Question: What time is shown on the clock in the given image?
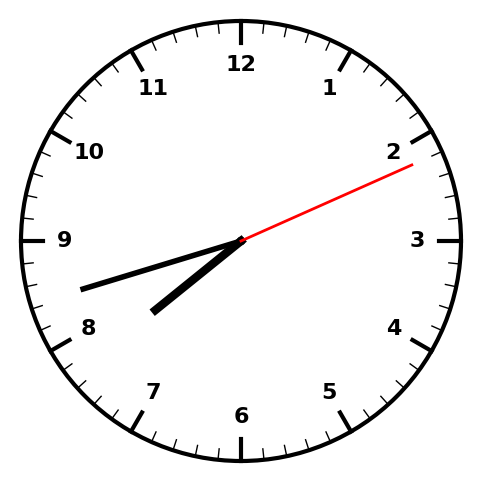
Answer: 07:42:11